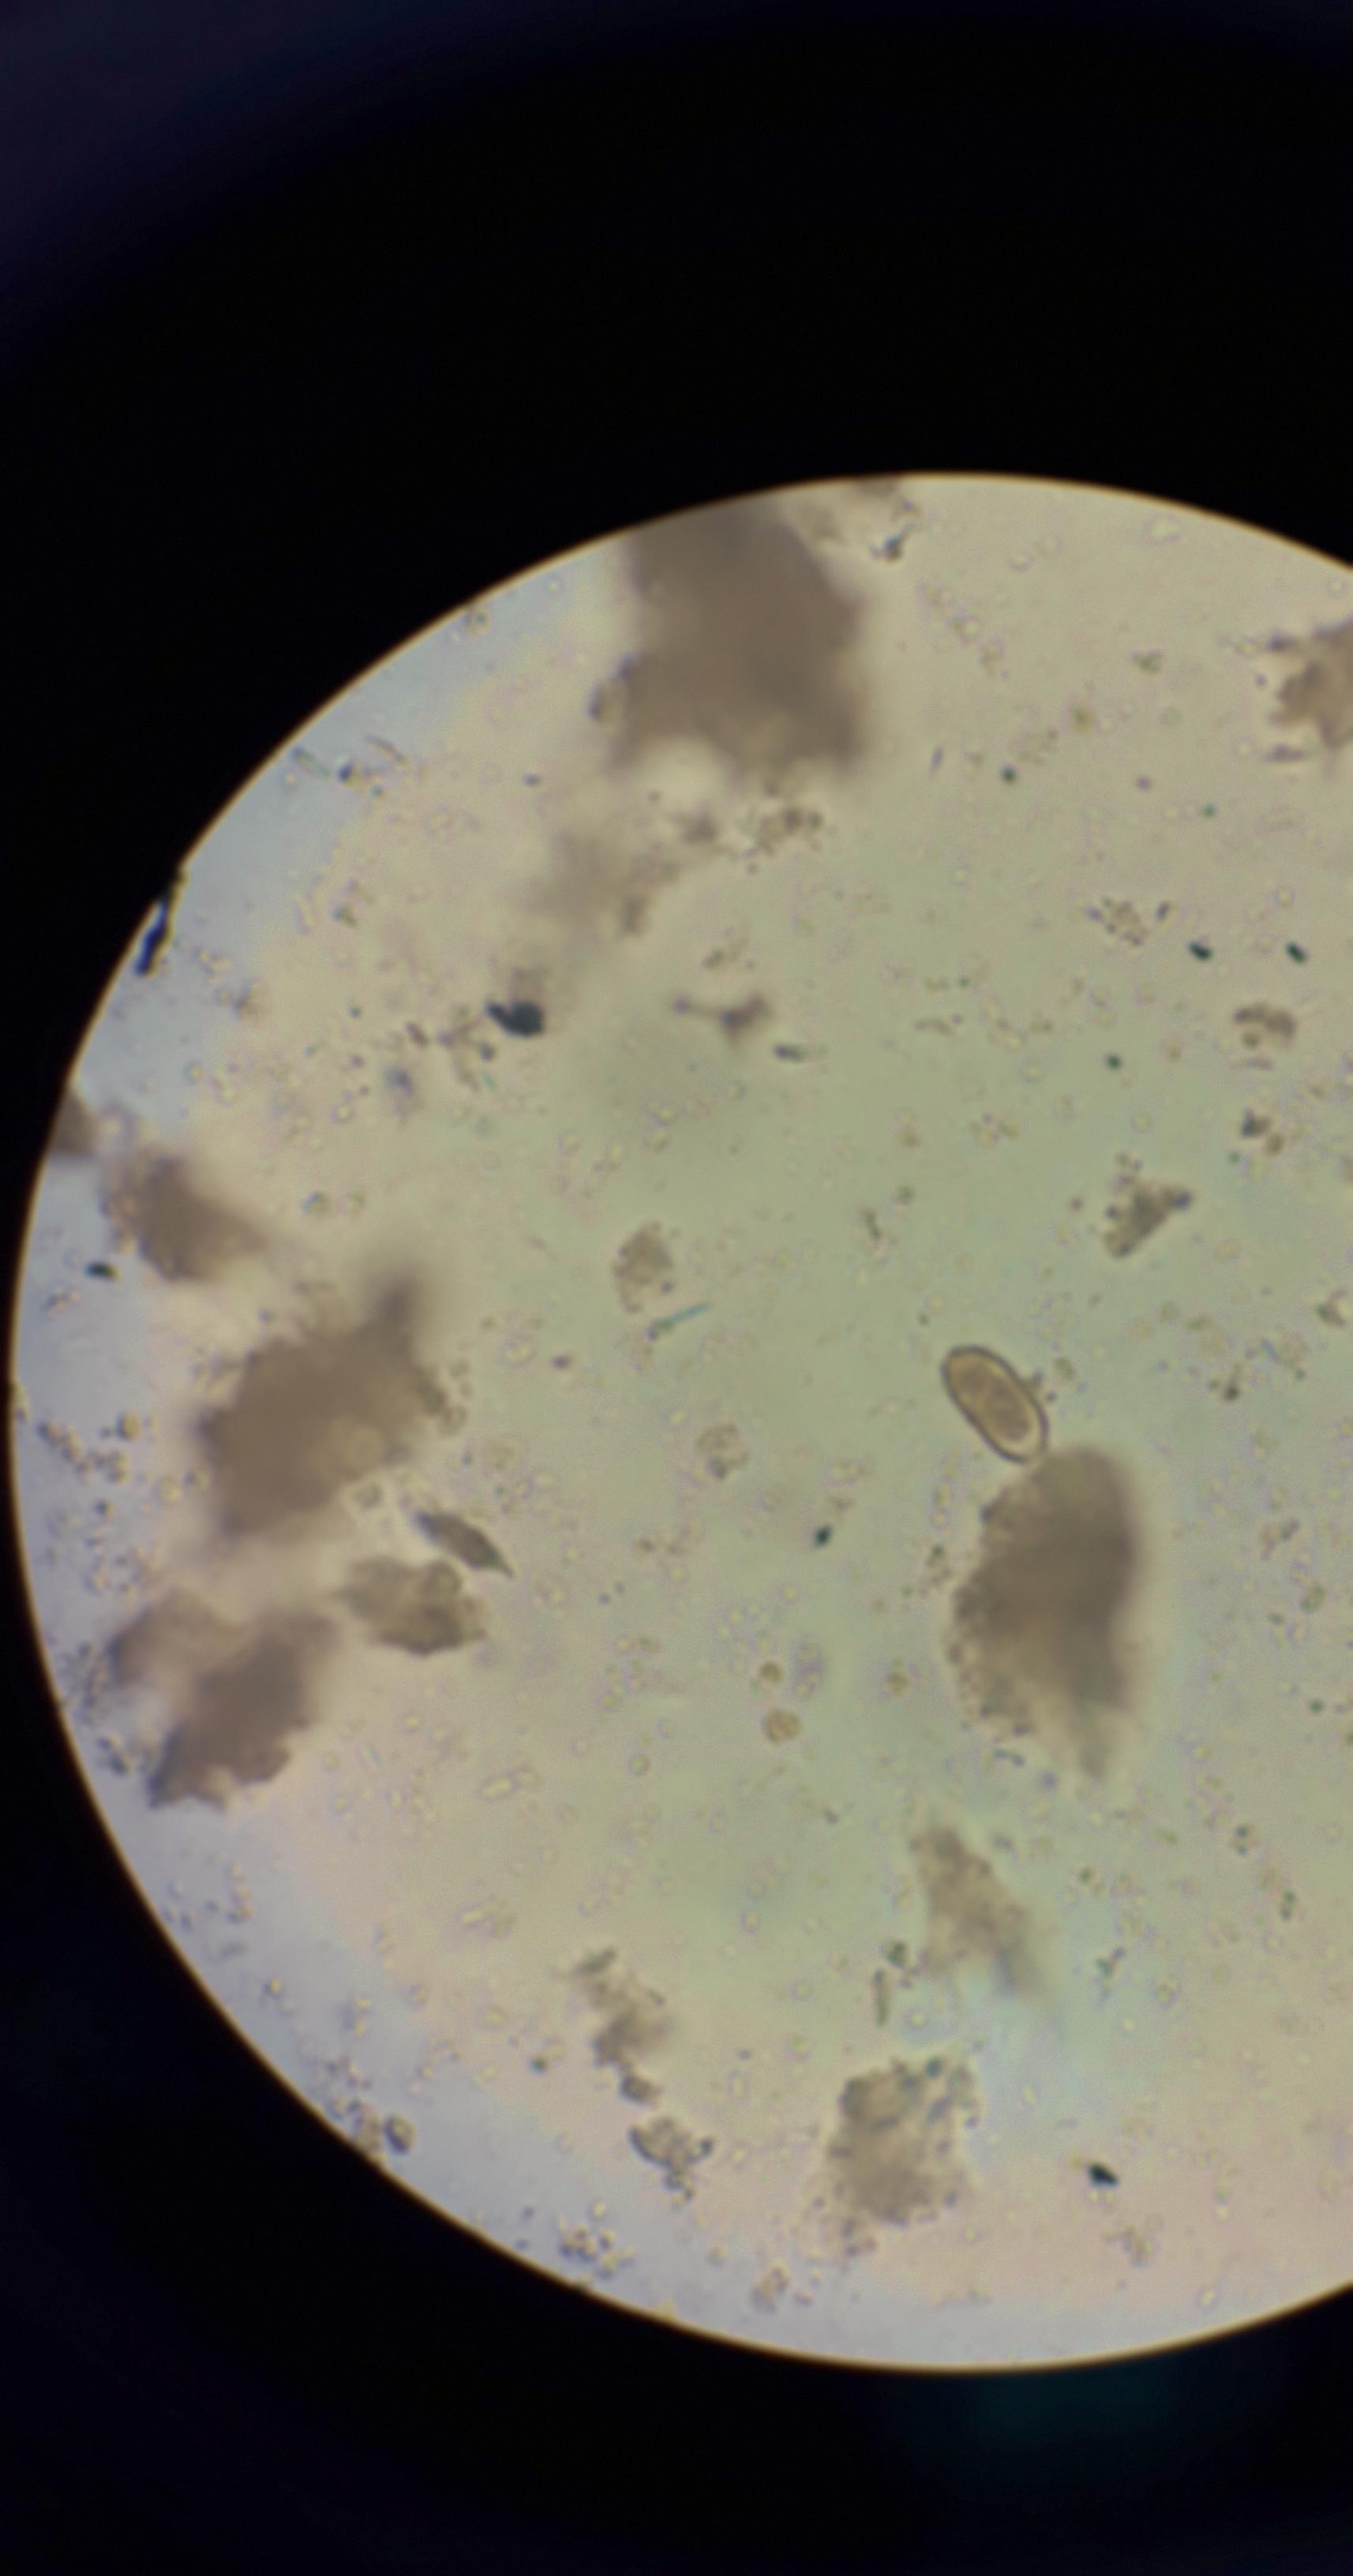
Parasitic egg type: Capillaria philippinensis